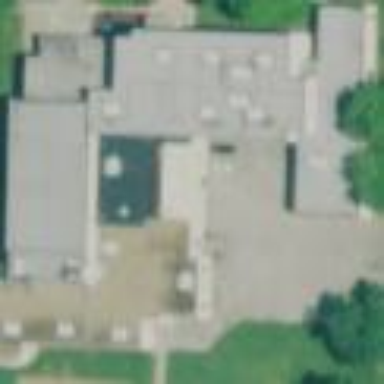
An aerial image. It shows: School building.